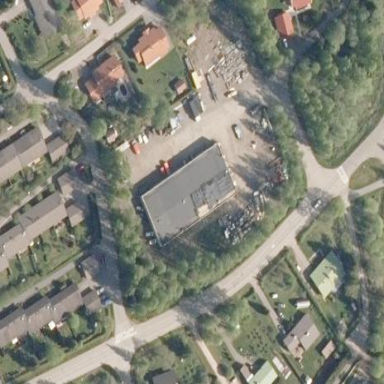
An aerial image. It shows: Industrial building.